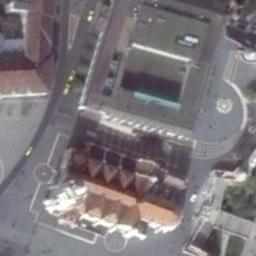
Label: palace